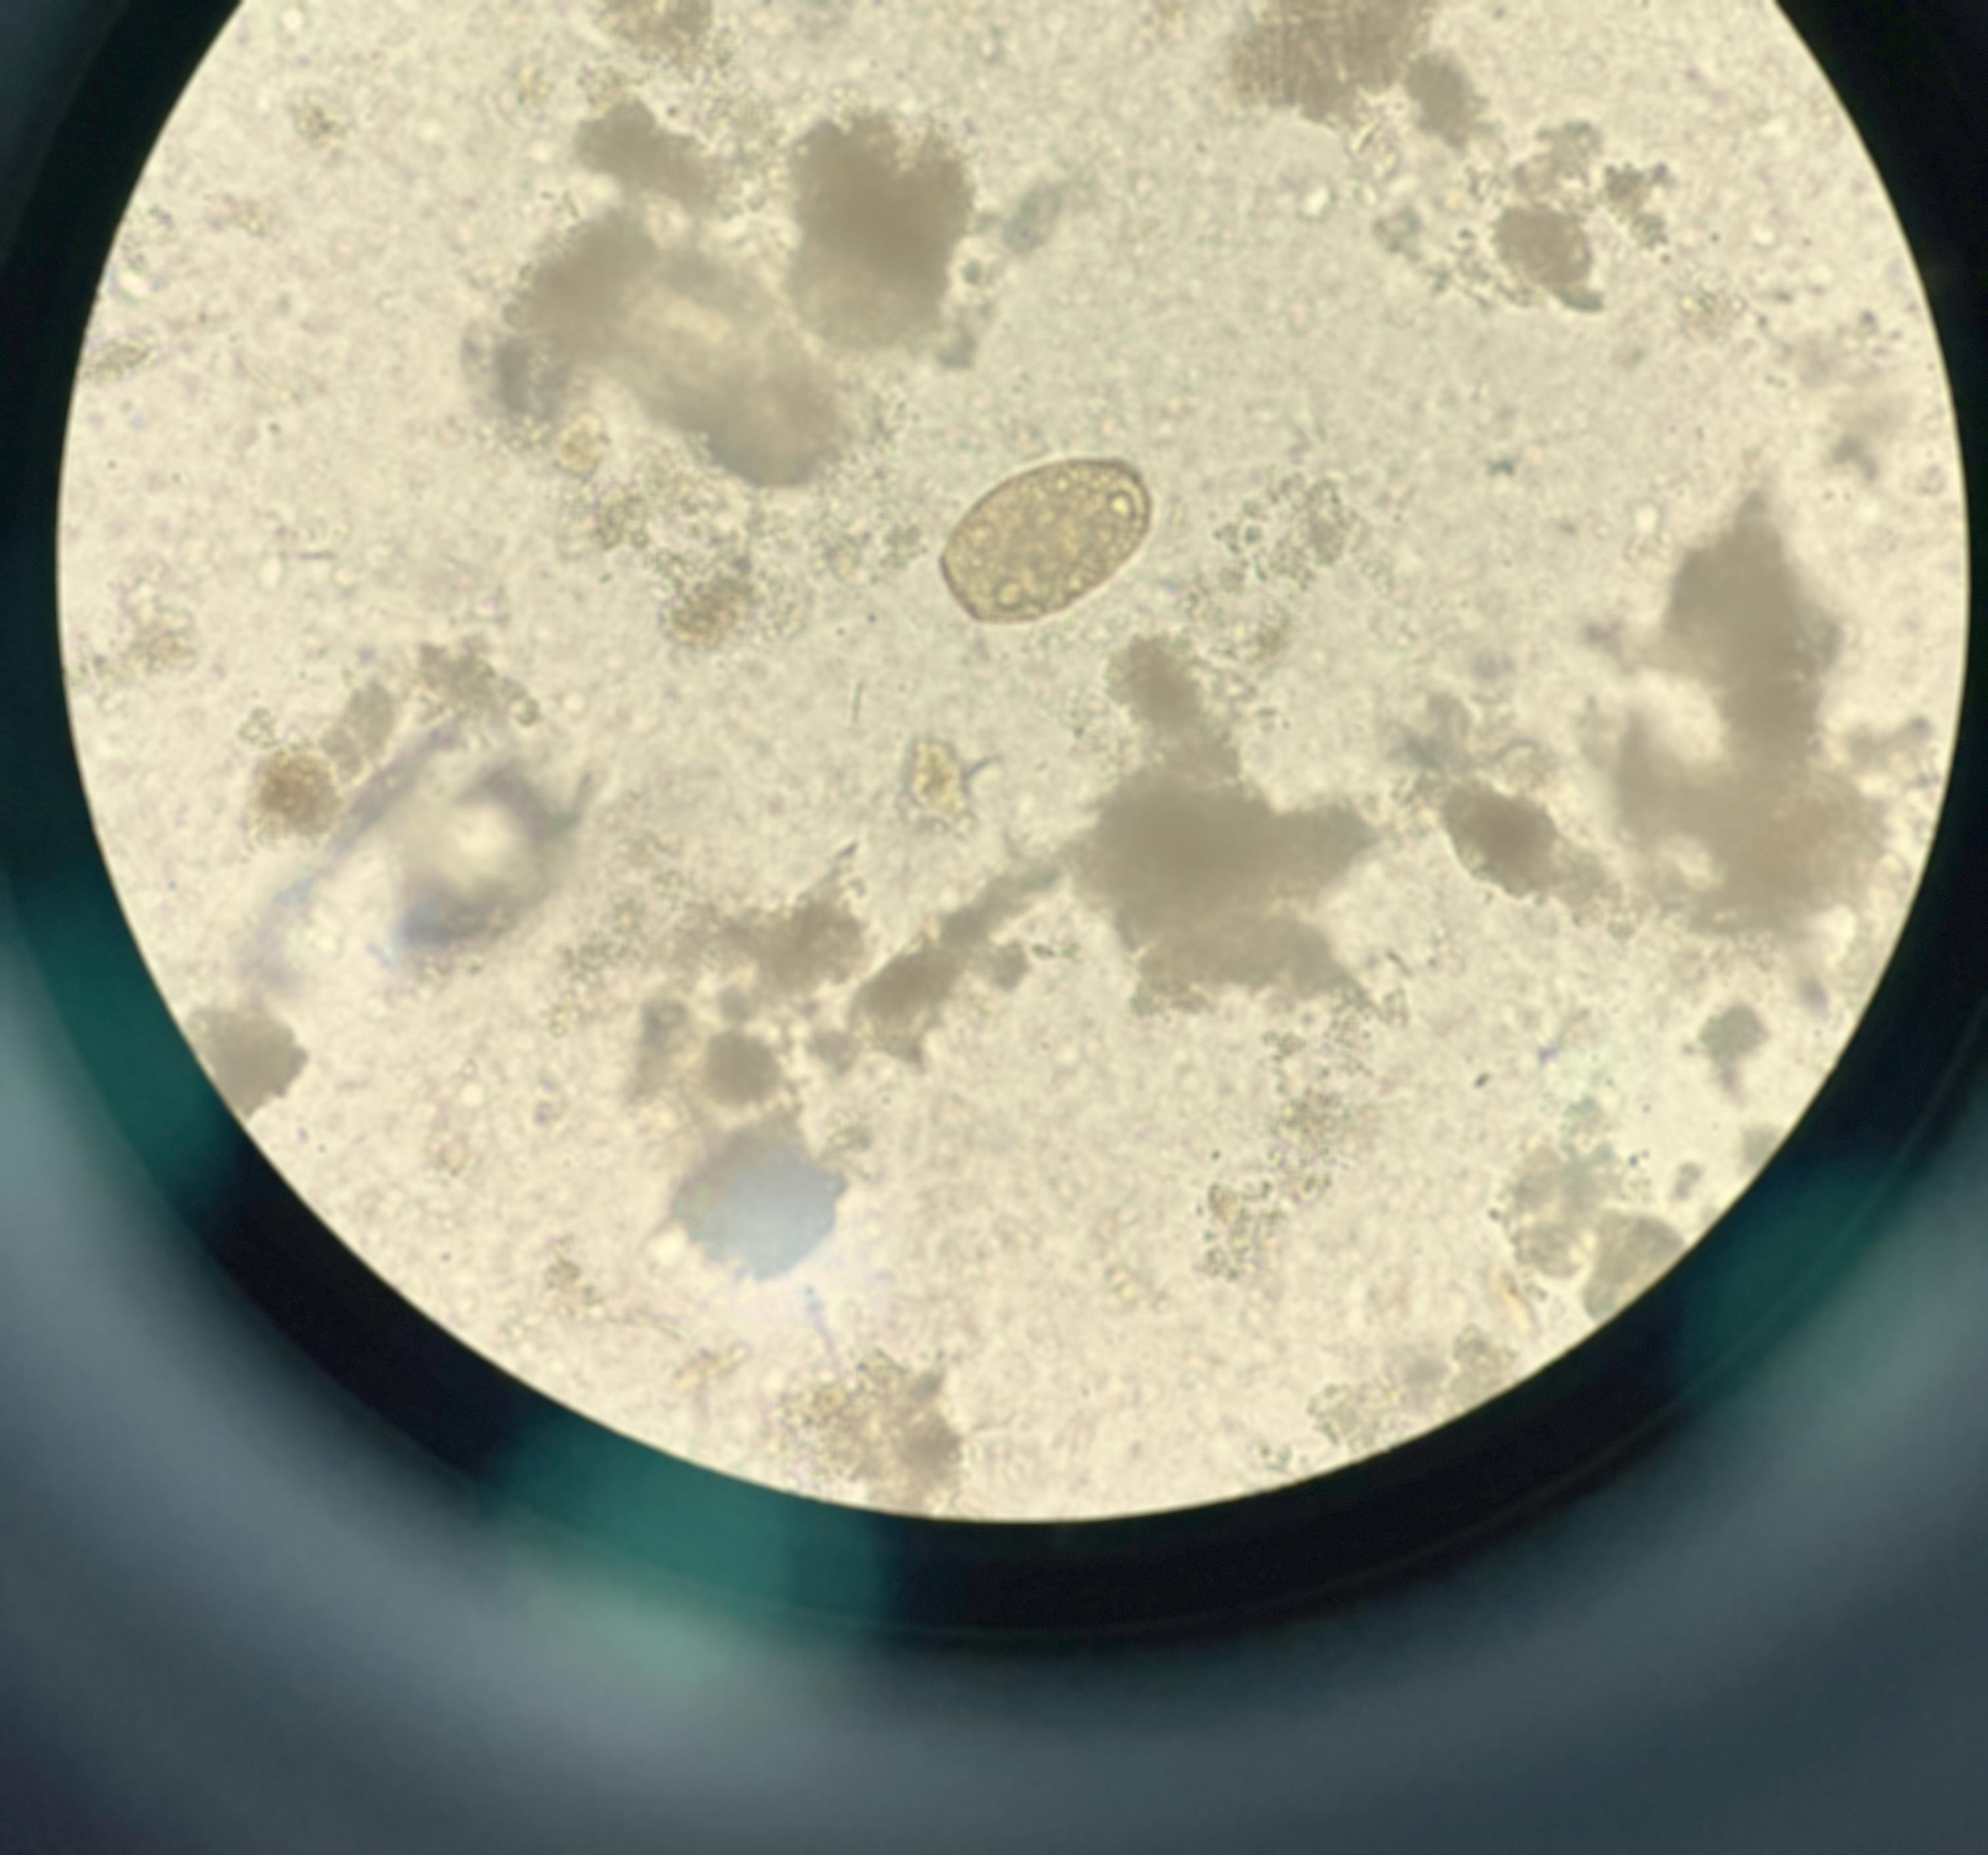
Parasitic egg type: Paragonimus spp